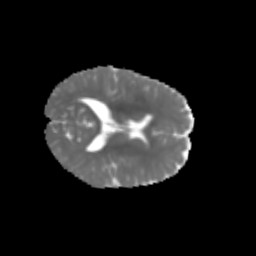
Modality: MD
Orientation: axial
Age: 6
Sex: female
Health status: healthy